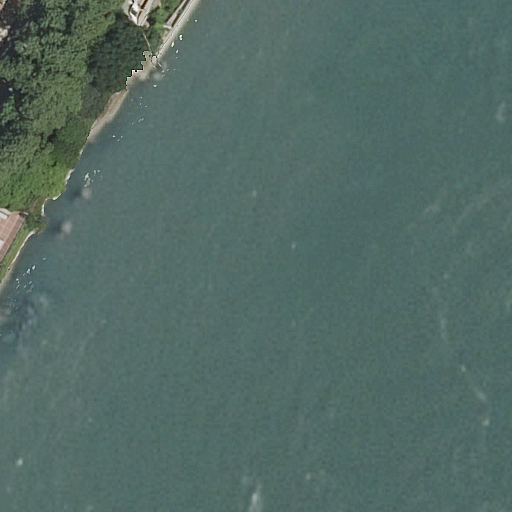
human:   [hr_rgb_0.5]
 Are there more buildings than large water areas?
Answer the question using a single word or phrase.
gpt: no

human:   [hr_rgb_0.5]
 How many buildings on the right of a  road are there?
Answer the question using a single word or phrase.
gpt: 0

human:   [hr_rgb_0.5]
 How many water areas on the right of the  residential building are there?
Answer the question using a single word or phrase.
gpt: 1

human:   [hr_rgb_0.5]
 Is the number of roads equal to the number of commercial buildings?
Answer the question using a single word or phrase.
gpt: no

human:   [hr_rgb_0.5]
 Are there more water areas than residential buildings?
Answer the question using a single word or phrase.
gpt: no

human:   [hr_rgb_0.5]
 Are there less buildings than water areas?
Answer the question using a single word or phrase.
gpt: no

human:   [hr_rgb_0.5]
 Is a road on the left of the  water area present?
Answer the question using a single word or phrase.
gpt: yes

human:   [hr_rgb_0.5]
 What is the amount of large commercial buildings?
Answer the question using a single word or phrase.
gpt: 0

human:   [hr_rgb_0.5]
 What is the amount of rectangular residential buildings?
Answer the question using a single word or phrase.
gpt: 1

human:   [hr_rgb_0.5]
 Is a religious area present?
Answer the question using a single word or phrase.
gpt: no

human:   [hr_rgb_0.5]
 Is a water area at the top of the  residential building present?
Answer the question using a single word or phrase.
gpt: no

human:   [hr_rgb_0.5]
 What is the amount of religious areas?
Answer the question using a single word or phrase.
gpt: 0

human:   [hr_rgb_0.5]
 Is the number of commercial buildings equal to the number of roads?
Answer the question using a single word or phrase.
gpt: no

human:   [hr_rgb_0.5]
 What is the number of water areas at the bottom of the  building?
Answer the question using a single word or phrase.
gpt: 1

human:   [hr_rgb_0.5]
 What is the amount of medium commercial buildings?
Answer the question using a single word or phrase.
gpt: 0

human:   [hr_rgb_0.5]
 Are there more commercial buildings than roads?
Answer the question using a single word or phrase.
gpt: no

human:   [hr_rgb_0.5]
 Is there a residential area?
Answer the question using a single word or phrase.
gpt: no

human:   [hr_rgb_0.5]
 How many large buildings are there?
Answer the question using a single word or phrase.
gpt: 0

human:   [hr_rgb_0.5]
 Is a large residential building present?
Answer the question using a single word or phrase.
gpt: no

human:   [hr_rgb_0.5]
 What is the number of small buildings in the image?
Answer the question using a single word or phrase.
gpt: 0

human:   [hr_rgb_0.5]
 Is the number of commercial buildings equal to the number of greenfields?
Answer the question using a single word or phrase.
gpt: yes

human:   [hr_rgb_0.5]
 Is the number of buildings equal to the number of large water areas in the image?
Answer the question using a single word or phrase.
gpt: yes

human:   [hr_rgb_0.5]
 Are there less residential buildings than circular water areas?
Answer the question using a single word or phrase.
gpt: no

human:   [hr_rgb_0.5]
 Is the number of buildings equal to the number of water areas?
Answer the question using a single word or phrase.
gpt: yes

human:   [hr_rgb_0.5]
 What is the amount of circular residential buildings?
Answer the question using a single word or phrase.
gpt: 0

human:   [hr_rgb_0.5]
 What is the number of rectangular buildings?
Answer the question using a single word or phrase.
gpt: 1

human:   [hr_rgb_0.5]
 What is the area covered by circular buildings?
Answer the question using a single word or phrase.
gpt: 0m2

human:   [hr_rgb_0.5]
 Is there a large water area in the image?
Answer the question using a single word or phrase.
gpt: yes

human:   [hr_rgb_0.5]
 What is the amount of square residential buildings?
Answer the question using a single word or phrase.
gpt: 0

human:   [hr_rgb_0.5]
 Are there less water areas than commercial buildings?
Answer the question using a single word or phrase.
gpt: no

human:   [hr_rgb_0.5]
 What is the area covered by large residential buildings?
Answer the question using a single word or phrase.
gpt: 0m2

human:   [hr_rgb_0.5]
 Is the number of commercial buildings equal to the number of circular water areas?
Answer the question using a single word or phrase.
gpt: yes

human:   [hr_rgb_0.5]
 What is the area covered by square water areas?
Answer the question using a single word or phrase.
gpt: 0m2

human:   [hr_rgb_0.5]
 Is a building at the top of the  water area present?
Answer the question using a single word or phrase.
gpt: yes

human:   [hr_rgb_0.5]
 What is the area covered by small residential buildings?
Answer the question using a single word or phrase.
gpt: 0m2

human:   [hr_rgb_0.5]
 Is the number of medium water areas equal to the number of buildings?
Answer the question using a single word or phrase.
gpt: no